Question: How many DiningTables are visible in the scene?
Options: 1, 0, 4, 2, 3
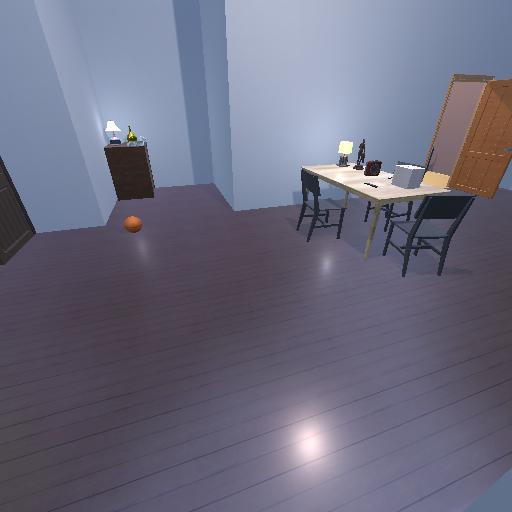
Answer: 1